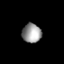
Tissue: lung
Cell type: Fibroblasts
Senescence score: 0.5433
Nuclear area (px): 363
Mean DAPI intensity: 150.408